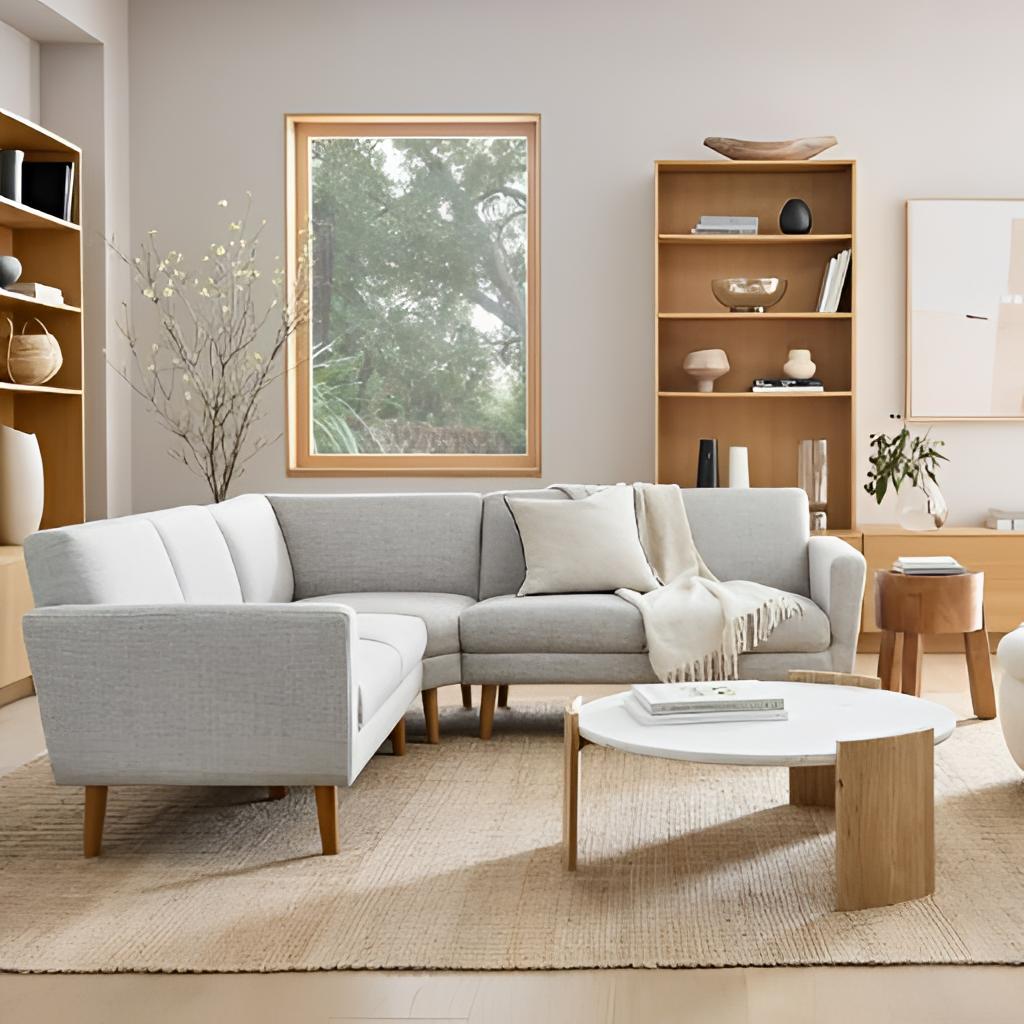
living room, light gray fabric sectional sofa, wood flooring, with plank pattern, paint wallpaper, with solid pattern, modern